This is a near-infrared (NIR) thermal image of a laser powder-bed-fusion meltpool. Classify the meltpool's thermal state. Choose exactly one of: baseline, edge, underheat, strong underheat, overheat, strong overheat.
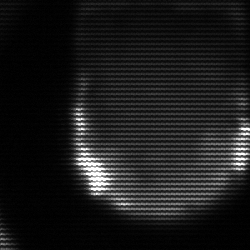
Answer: edge